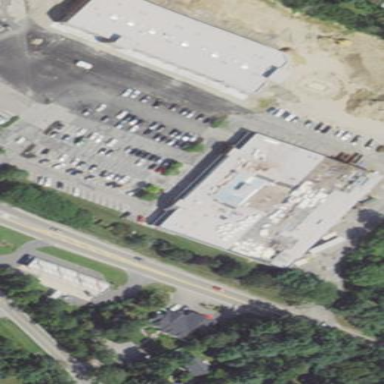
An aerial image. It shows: Supermarket building.